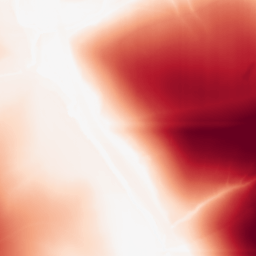
Category: morphological
Decomposition family: rolling_ball
Decomposition parameters: radius: 200
Upsampling method: lanczos
Upsampling parameters: scale: 8
Upsampling scale: 8